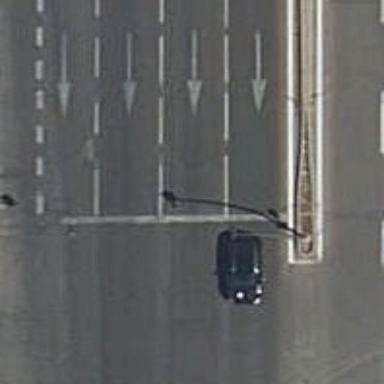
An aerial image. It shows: Road with traffic signals.